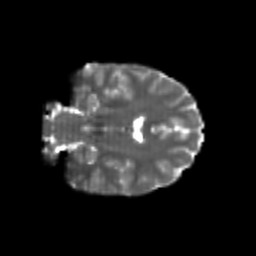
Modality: T2w
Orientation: coronal
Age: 24
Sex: female
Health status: healthy
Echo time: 0.074 s